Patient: sex M, age 37
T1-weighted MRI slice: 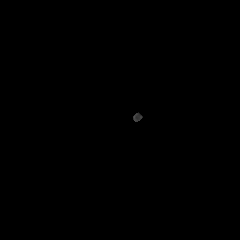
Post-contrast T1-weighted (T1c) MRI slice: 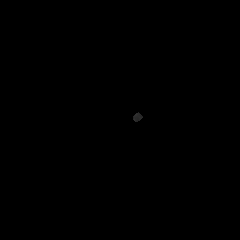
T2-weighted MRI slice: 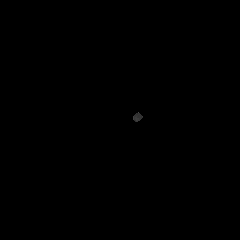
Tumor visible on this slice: no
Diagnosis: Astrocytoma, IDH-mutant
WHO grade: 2